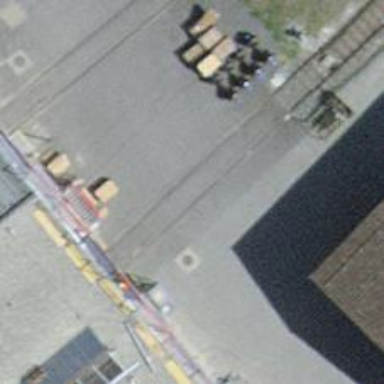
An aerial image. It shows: Railway yard with electrified contact lines.